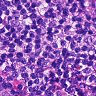
Metastatic tissue present: no